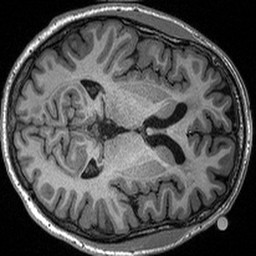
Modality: T1w
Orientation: axial
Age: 21
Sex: male